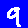
Digit: 9